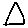
Label: triangle